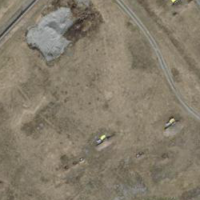
EUNIS habitat code: 23
Species observed at this site:
Oedipoda caerulescens
Pseudochorthippus parallelus
Chorthippus biguttulus